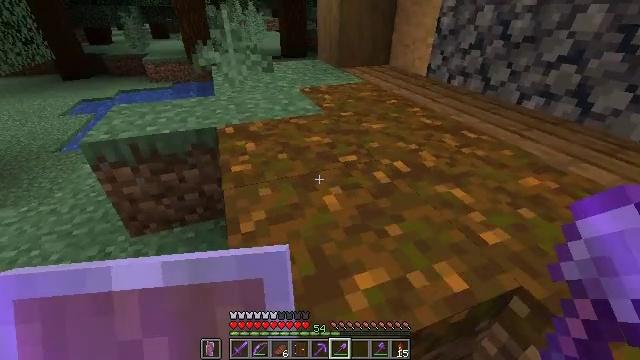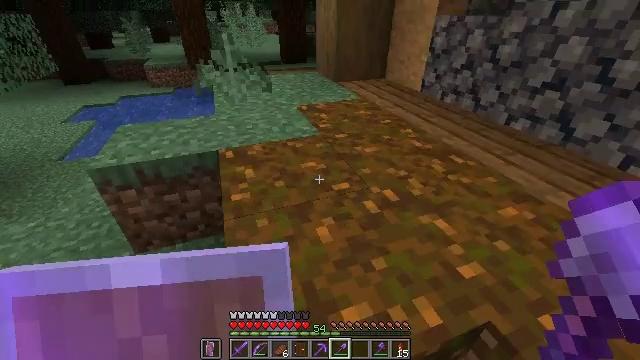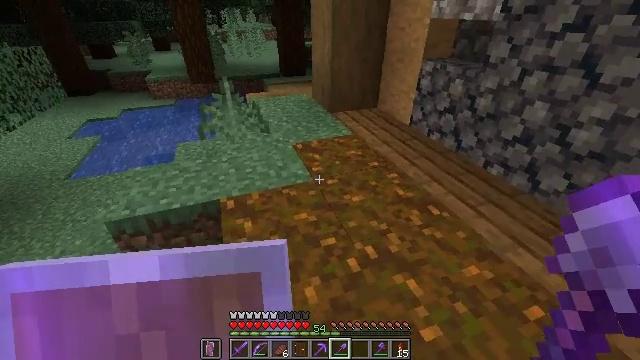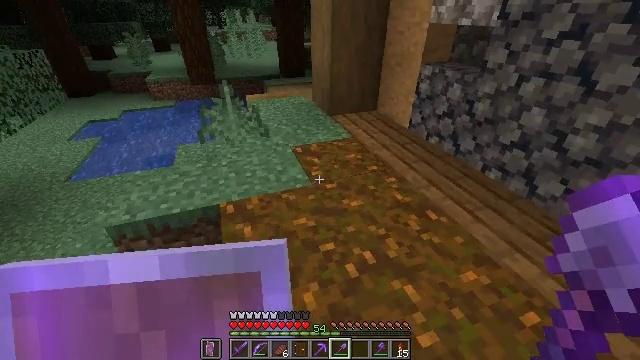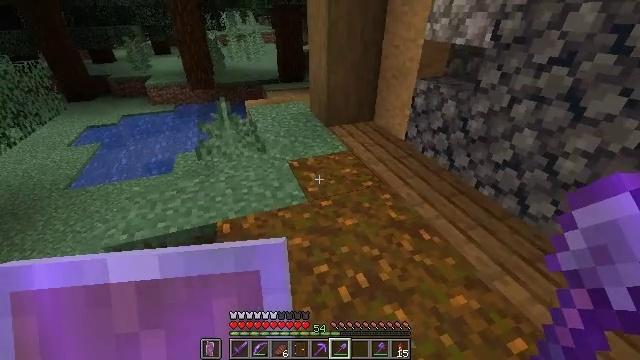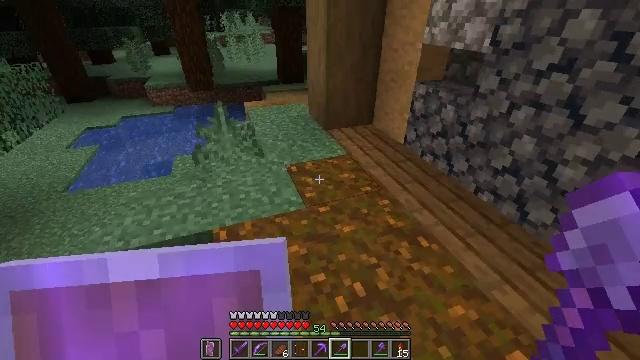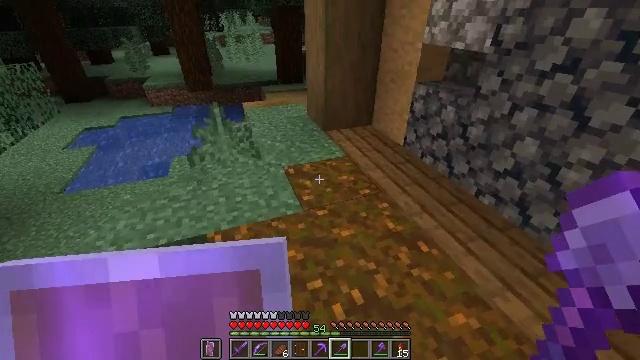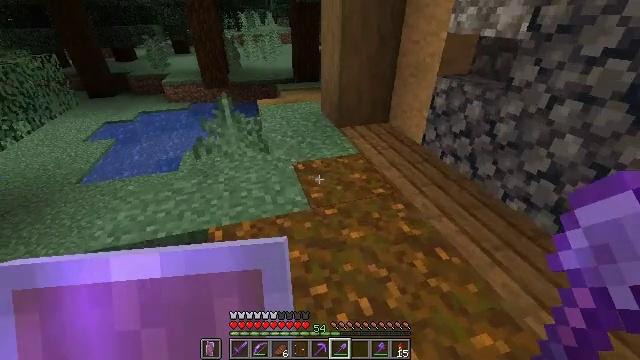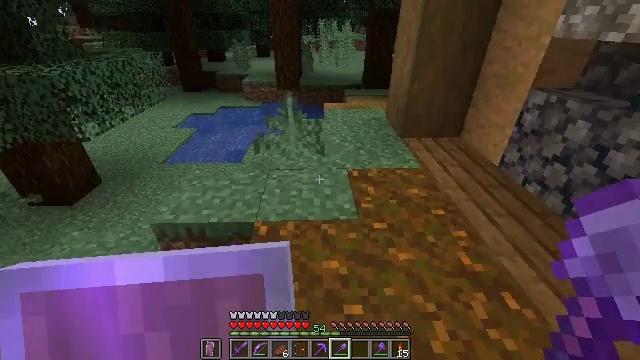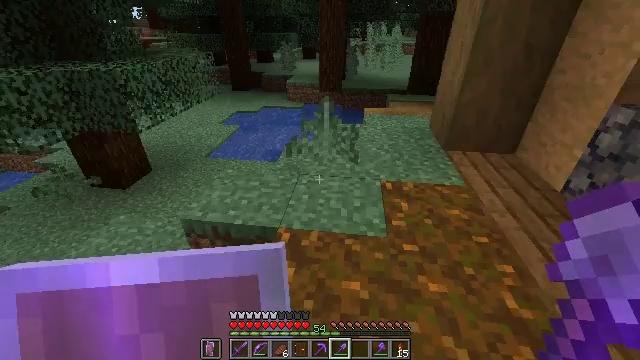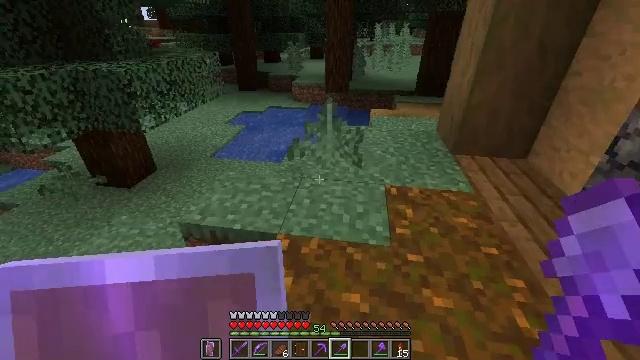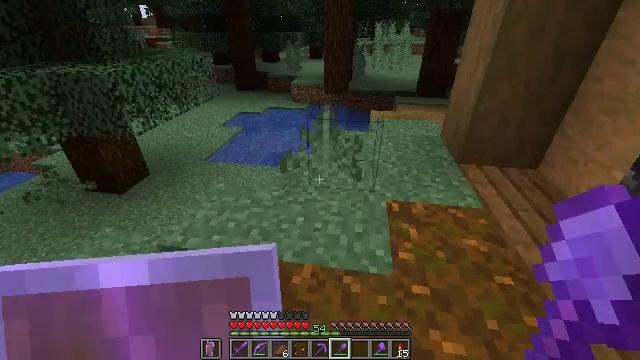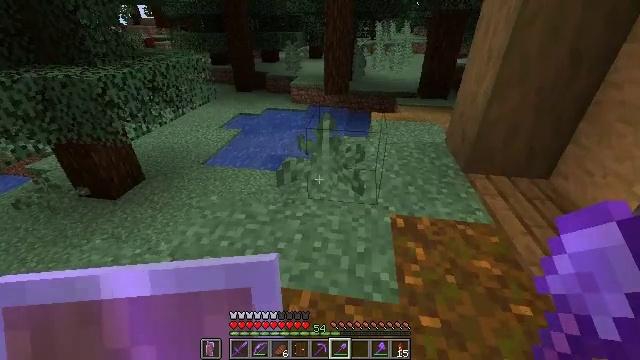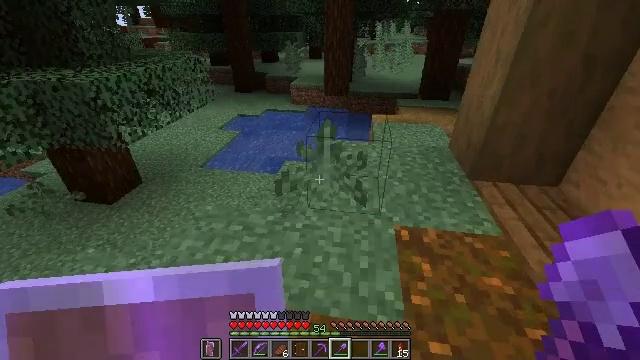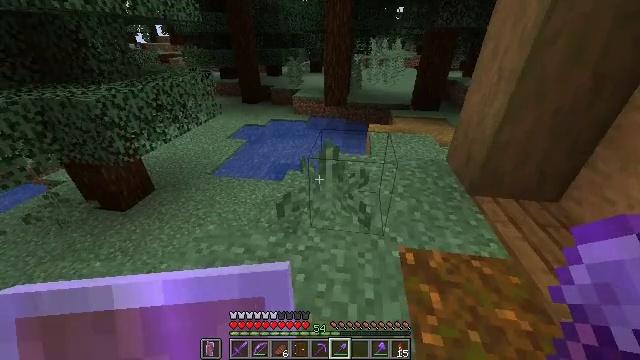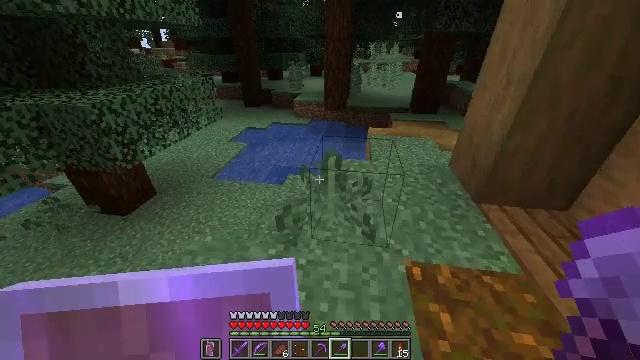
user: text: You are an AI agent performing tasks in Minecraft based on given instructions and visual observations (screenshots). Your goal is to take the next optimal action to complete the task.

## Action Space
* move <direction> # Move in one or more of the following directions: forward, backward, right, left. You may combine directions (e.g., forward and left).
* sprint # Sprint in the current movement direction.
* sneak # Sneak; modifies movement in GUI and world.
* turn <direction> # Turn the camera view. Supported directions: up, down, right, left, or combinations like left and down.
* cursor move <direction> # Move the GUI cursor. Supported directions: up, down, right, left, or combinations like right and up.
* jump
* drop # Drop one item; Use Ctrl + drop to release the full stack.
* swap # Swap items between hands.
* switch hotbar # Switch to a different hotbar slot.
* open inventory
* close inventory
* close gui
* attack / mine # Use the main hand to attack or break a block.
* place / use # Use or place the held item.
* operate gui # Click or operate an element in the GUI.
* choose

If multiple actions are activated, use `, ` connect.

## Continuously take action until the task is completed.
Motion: motion action
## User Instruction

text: Collect spruce log for building materials.
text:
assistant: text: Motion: move forward, jump
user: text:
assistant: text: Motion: move forward, jump
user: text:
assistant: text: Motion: move forward, jump
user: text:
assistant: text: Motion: move forward
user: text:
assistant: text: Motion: move forward
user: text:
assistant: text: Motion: move forward
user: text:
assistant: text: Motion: move forward, turn left
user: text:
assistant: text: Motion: move forward, turn left and up
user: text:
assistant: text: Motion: move forward, turn left
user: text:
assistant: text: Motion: move forward, turn left
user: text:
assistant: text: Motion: move forward
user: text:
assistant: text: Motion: move forward, sprint
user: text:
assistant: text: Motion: move forward, sprint
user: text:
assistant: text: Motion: move forward, sprint
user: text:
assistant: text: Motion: move forward, sprint
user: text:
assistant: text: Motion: move forward, sprint
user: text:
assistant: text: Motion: move forward, sprint
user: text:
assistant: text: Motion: move forward, sprint, turn right
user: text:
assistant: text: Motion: move forward, sprint, turn right
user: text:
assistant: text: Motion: move forward, sprint, turn right
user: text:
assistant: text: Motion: move forward, sprint
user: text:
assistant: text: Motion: move forward, sprint, turn right
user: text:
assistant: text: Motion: move forward, turn right
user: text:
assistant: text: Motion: turn right
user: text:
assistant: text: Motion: no_op
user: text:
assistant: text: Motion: no_op
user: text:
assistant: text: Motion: no_op
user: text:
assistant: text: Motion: no_op
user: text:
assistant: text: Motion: no_op
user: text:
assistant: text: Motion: no_op